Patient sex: F
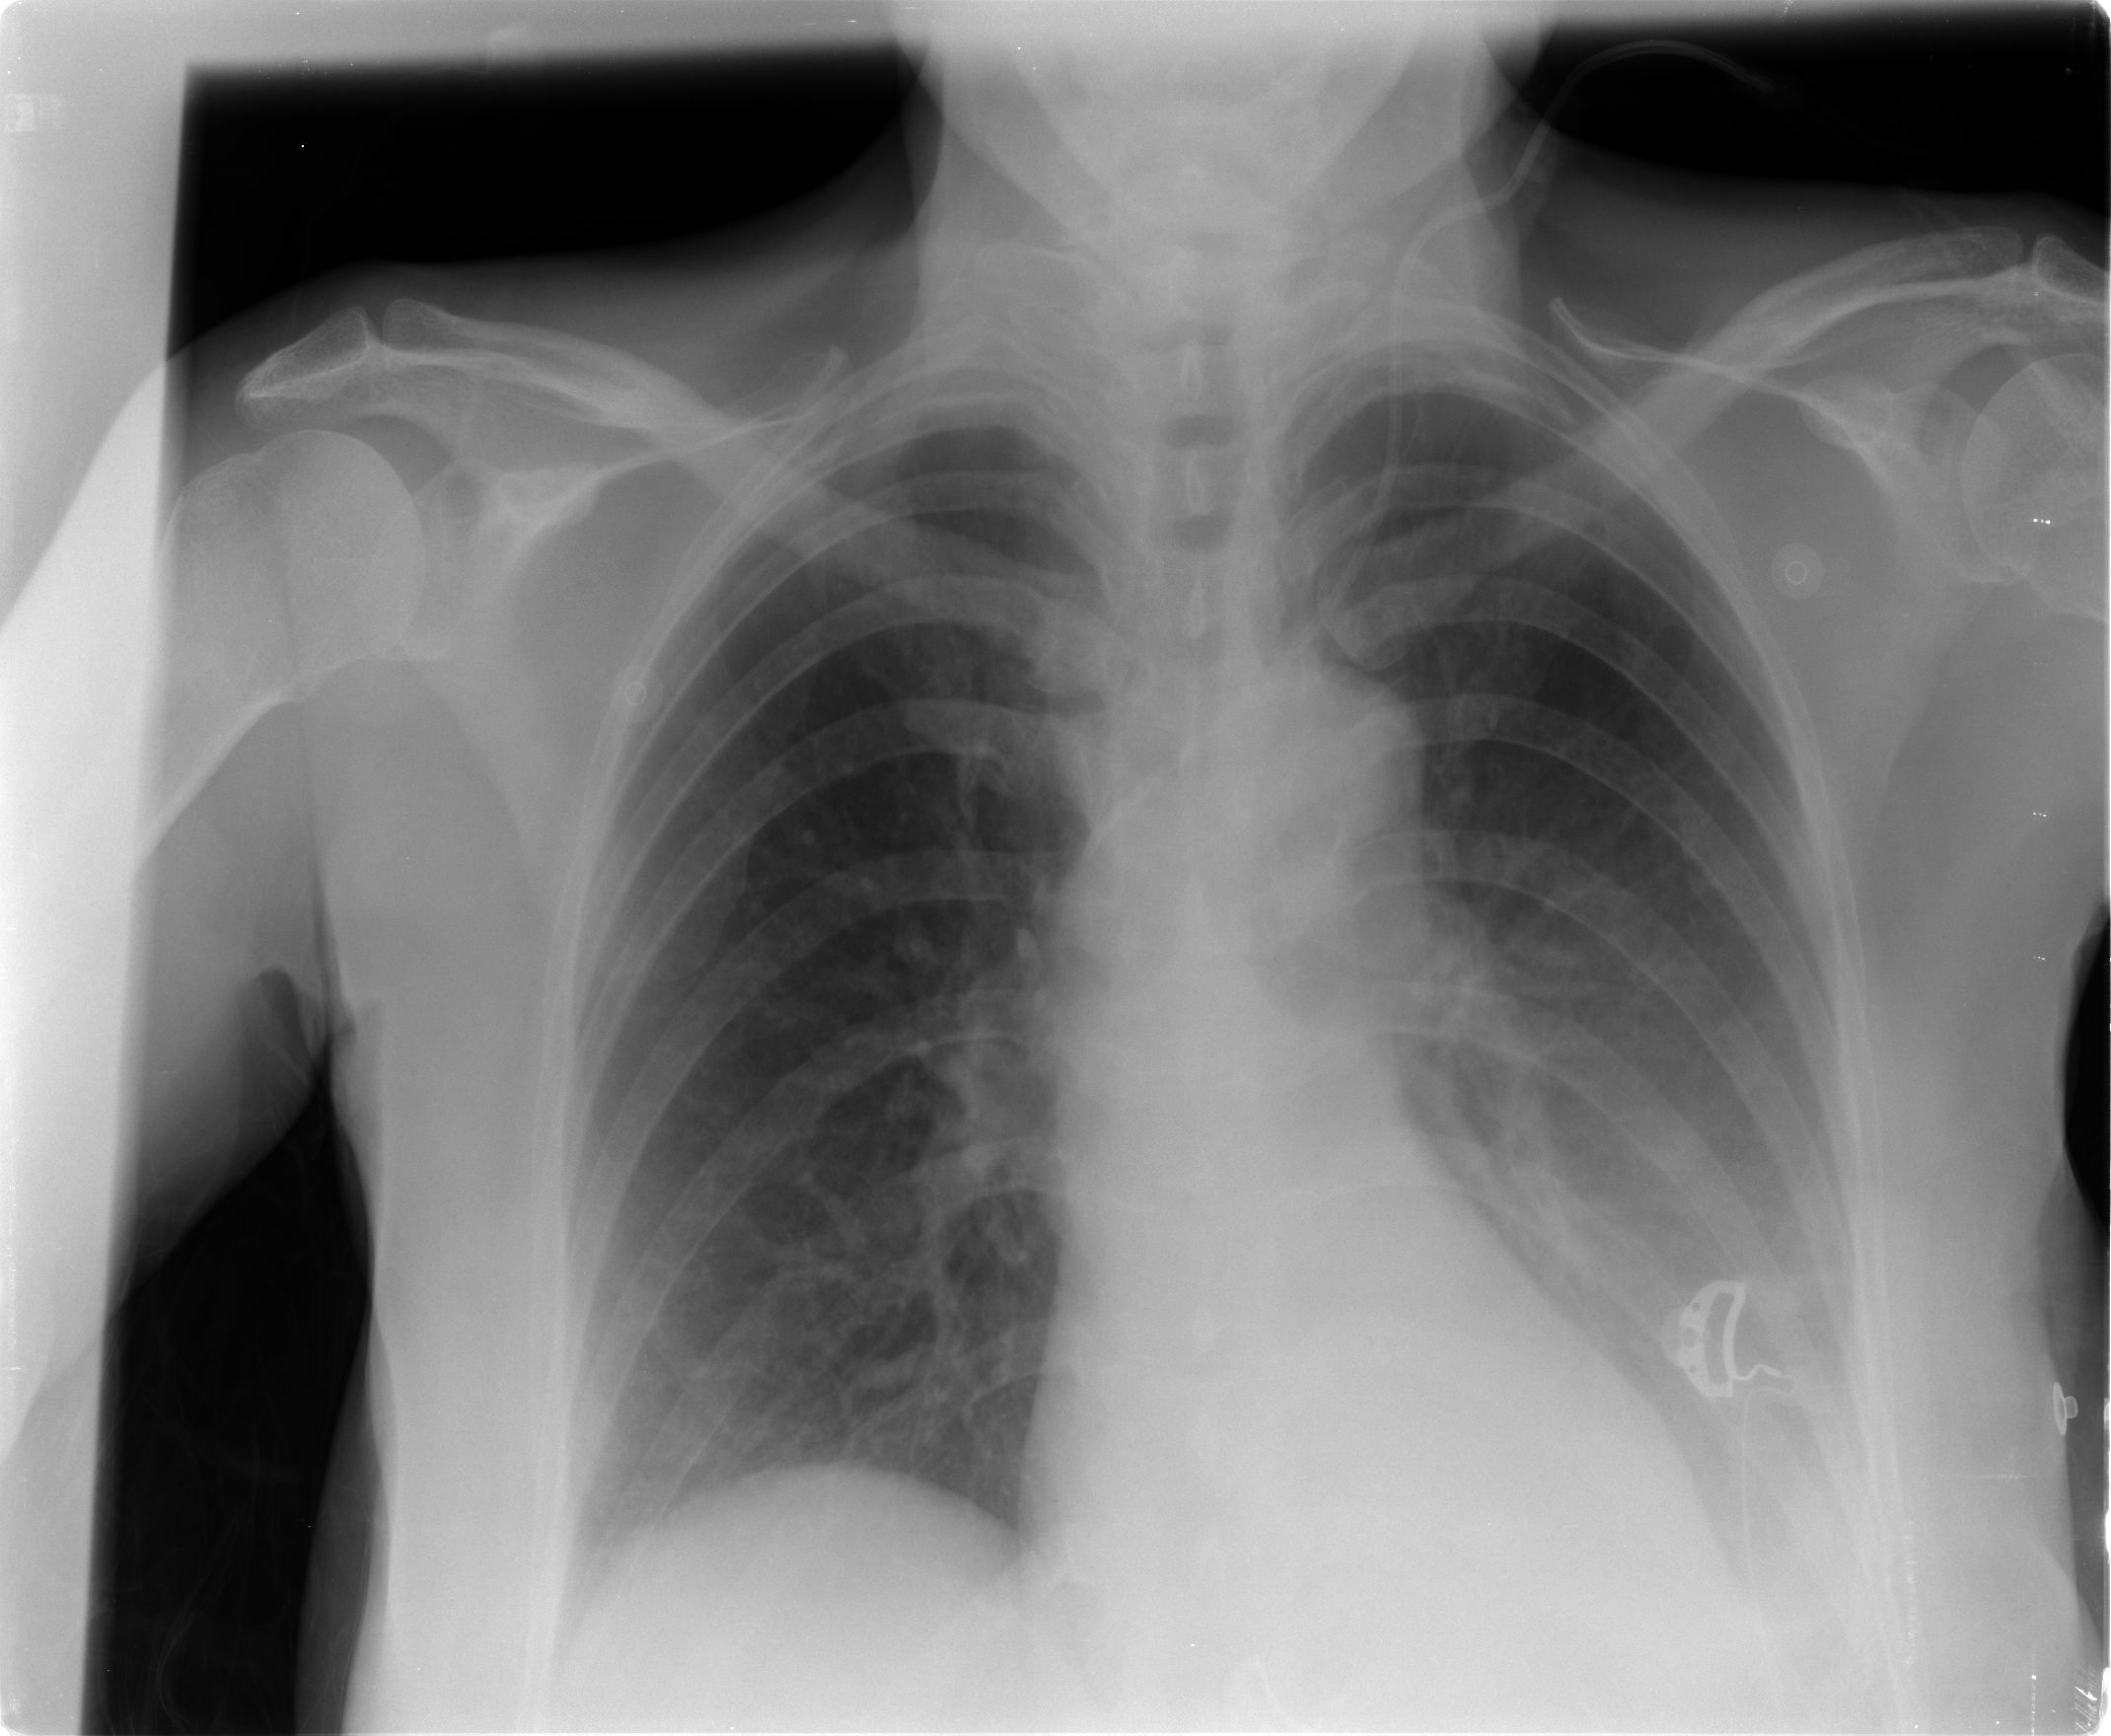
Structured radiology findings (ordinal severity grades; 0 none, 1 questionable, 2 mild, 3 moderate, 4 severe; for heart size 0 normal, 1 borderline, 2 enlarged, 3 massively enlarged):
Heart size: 0
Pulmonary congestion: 0
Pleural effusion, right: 0
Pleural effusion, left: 2
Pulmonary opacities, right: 0
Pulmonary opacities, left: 0
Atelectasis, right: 1
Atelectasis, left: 2